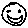
Label: smiley face